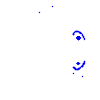
Particle: pion